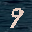
Label: 9